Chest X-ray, AP view. Patient: 54 years old, sex M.
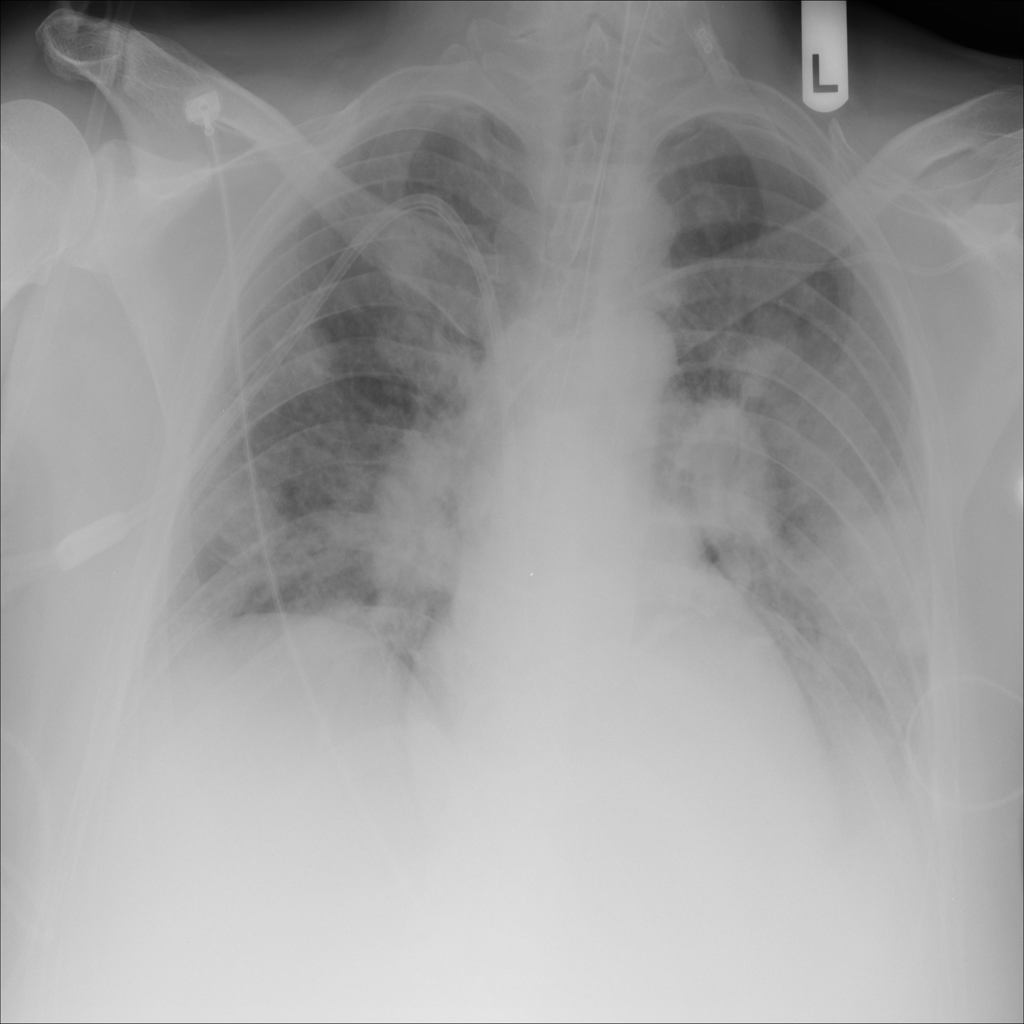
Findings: Consolidation, Mass